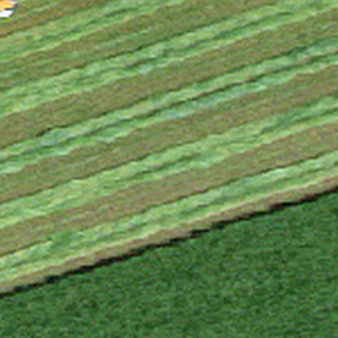
Label: other